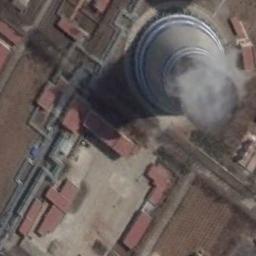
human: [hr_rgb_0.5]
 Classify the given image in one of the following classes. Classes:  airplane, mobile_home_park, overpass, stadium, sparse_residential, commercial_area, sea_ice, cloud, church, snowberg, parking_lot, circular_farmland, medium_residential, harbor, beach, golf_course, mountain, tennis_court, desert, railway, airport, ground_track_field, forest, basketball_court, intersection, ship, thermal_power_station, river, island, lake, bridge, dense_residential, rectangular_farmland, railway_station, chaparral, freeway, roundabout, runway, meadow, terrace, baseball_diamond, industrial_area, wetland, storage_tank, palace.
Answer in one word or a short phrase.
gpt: thermal_power_station